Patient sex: M
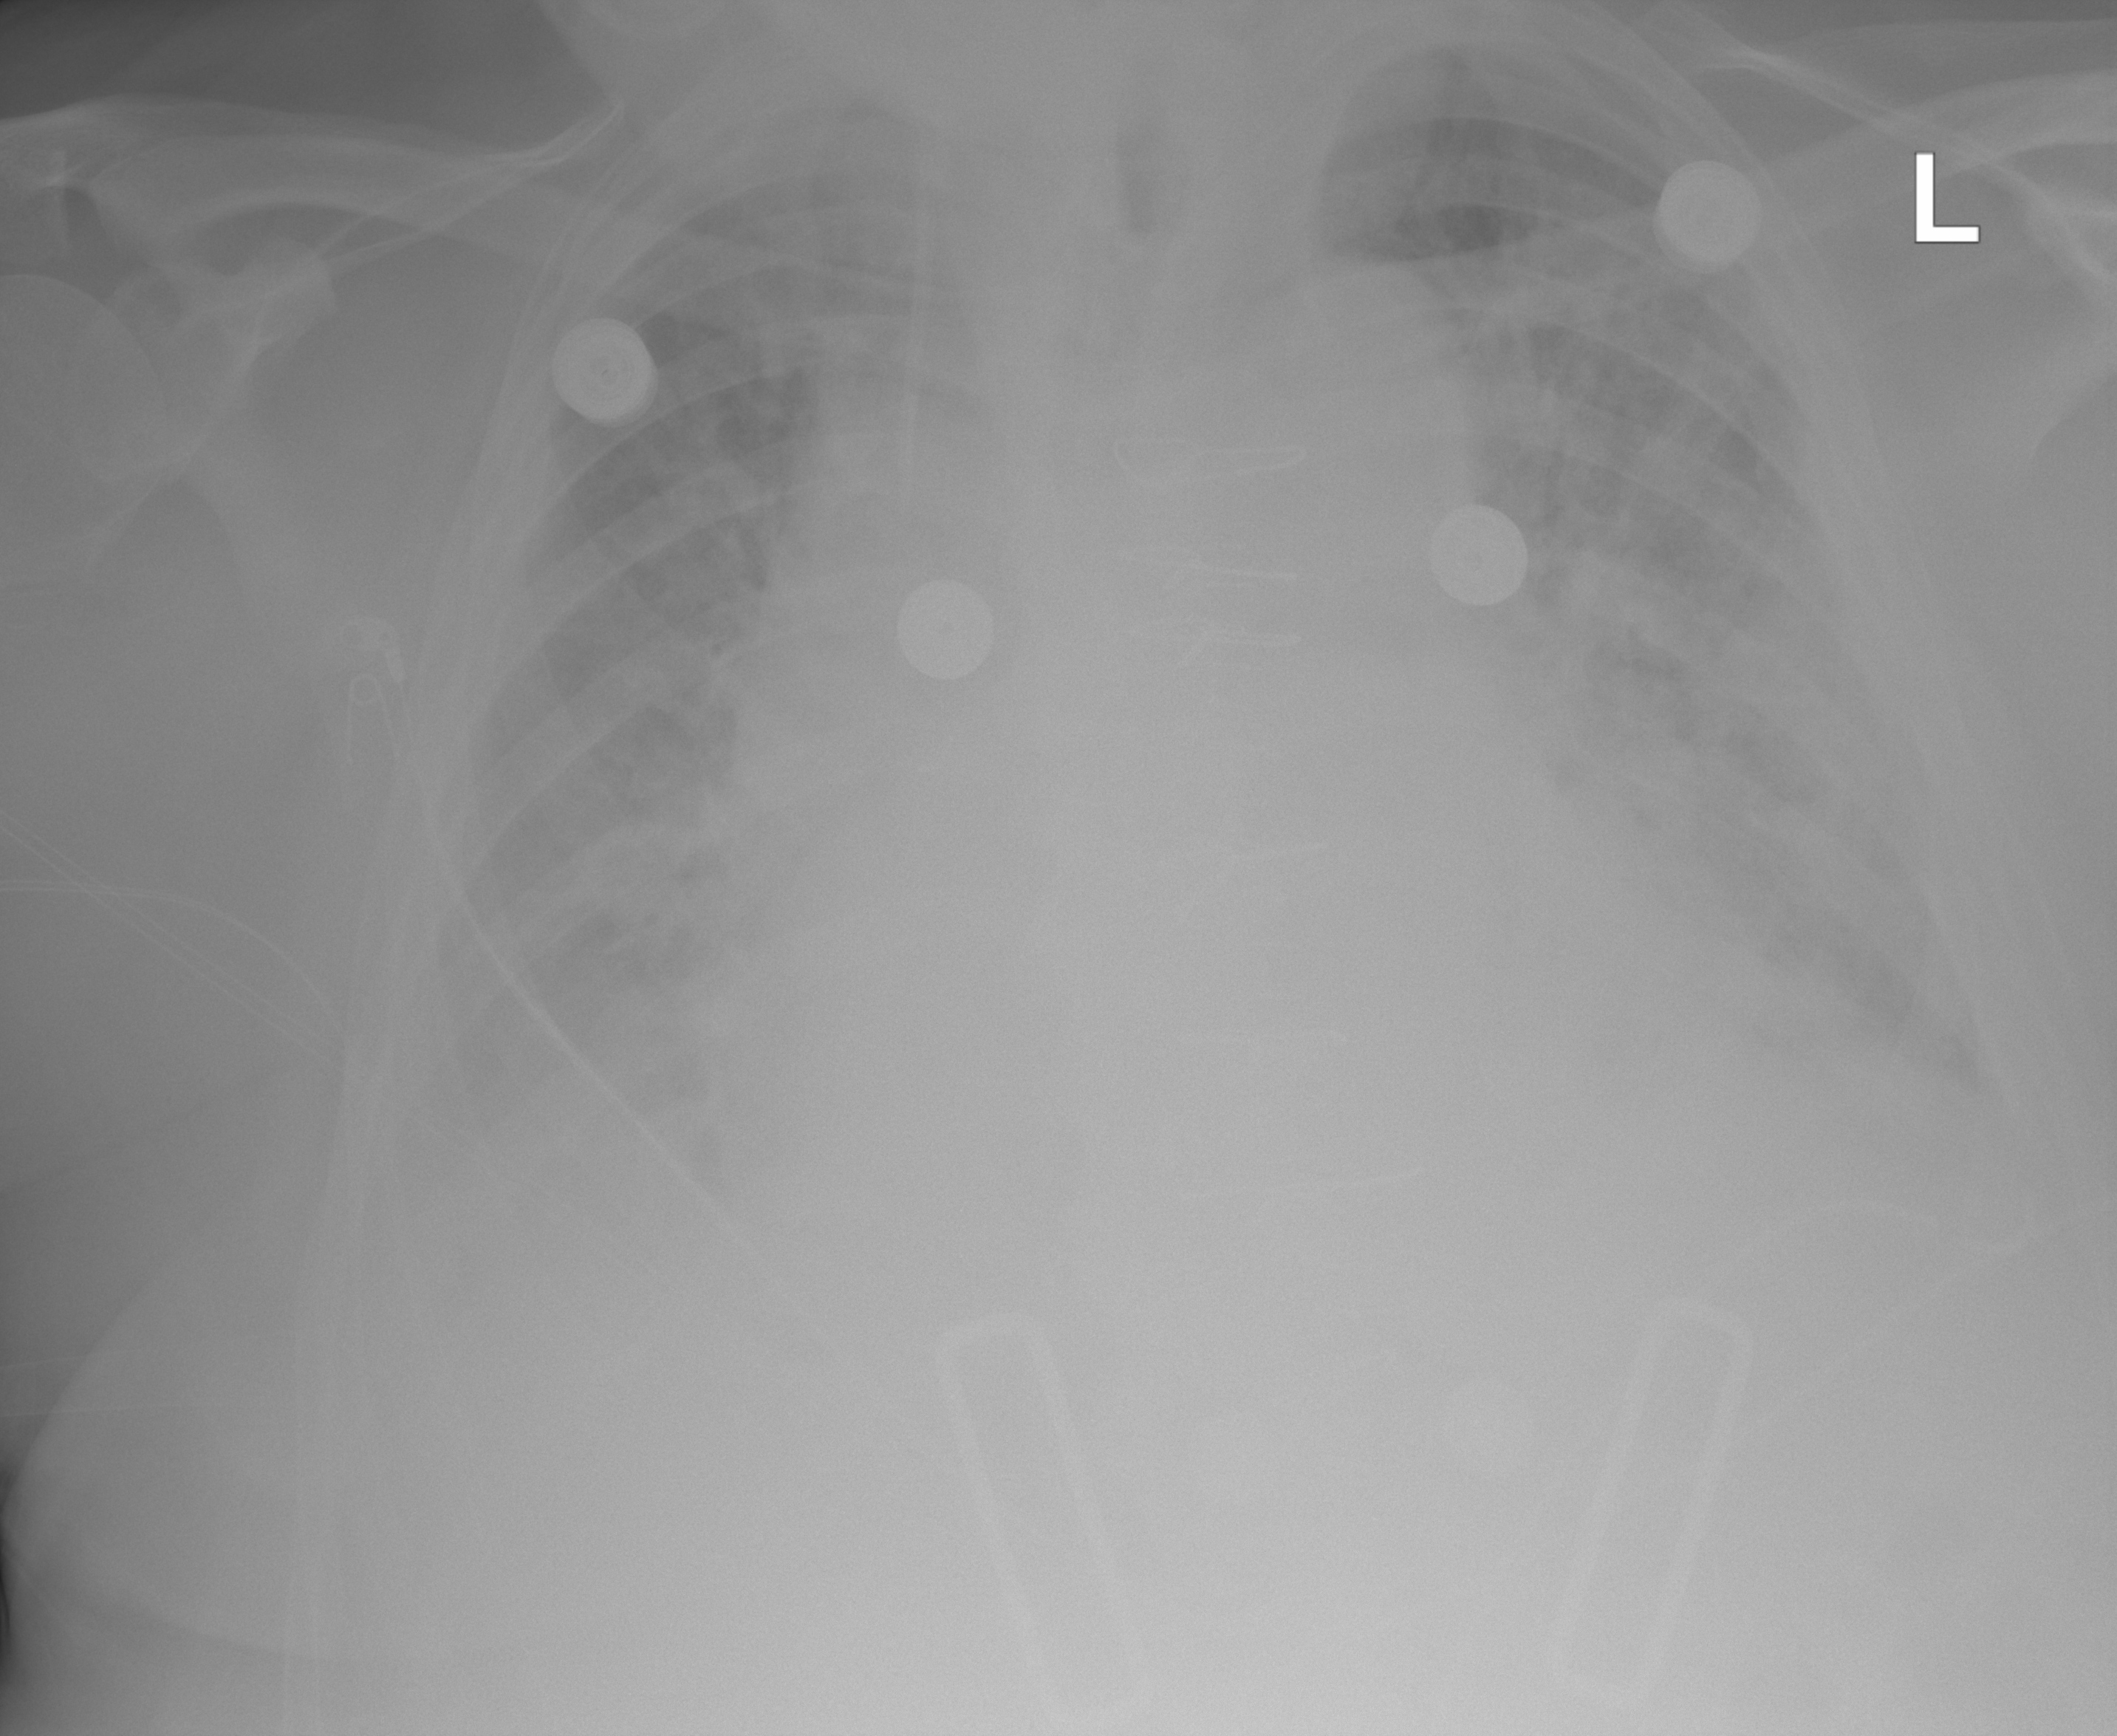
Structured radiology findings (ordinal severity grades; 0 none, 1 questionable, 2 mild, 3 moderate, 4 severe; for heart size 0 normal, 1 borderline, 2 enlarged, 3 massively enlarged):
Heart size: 2
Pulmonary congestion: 2
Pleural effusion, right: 3
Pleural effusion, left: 2
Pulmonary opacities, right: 2
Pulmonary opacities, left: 2
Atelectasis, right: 3
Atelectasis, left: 3